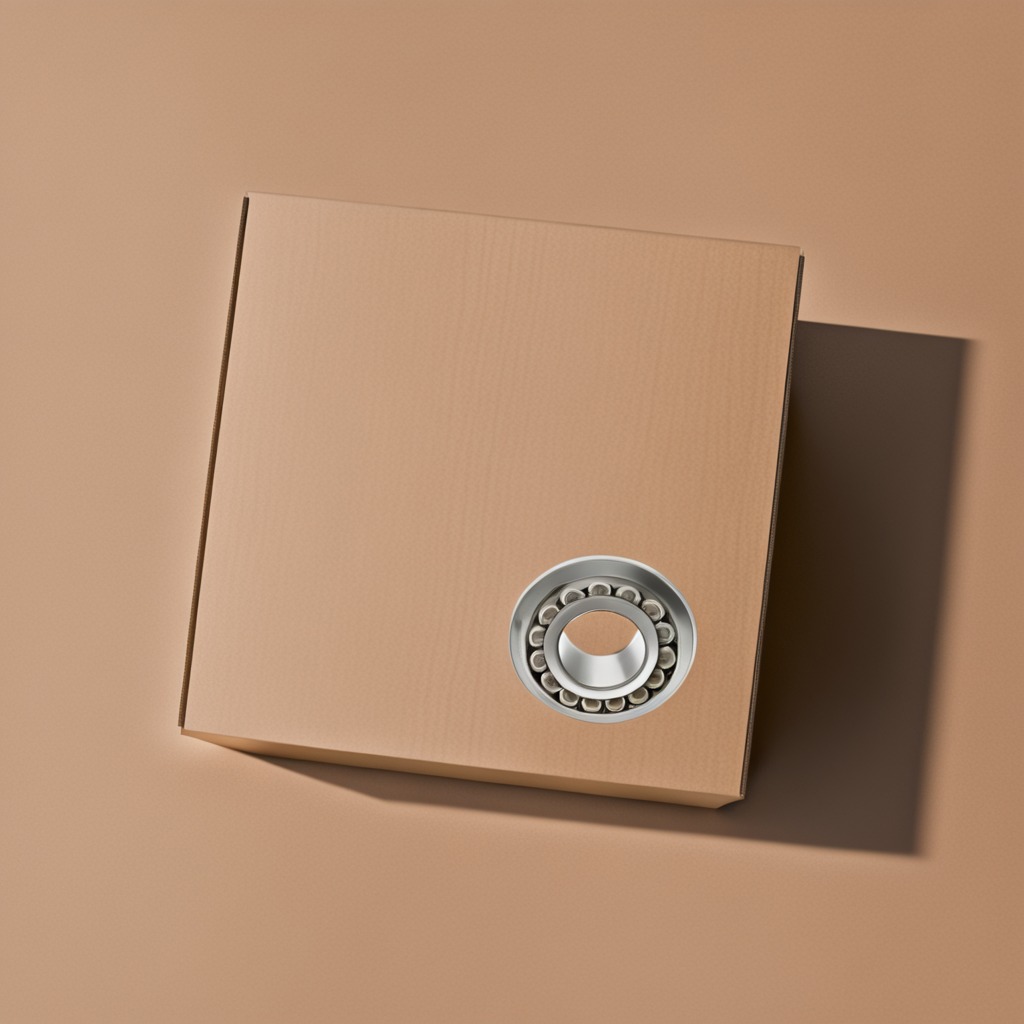
A metal ball bearing lying on a clean dry cardboard box surface in an outdoor workshop during daytime bright natural light soft shadows slightly creased but